Question: Hi i want to pass the values from jQuery and assign those values to a class model which is used in a method.
Following is my script:
'''
$(document).ready(function(){
$('#BtnSubmit').click(function () {
var CollegeName = $('#TxtCollegeName').val();
var CollegeAddress = $('#TxtCollegeAddress').val();
var pageUrl = '<%=ResolveUrl("~/AddNewCollege.aspx/CreateCollegeData")%>';
$.ajax({
type: 'Post',
url: pageUrl,
data: JSON.stringify({ "CollegeName": CollegeName, "CollegeAddress": CollegeAddress}),
dataType: 'text',
contentType: 'application/json; charset=utf-8',
success: function (response) {
$('#lblResult').html('Inserted Successfully');
},
error: function () {
alert("An error occurred.");
}
});
});
});
'''
Below is my Csharp method:
'''
[WebMethod]
public static string CreateCollegeData(CollegeDetails collegeDetails)
{
CollegeDAL obj = new CollegeDAL();
bool b = obj.InsertCollegeDetails(collegeDetails);
return "success";
}
'''
But debugger is unable to call the web method. Every time the following message is coming:

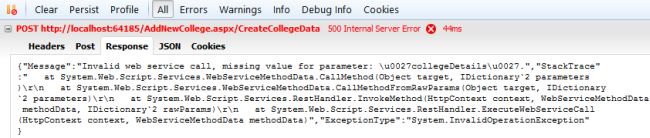
Answer: Try declaring your object ahead of time: <URL>